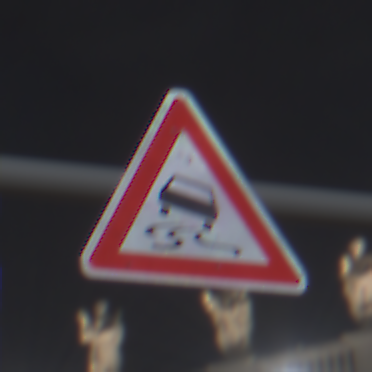
Verkehrszeichen: SchleuderOderRutschgefahr
Umgebung: Outdoor, Urban
Tageszeit: Night
Wetter: PartlyCloudy
Licht: Artificial
Jahreszeit: NotSpecified
Kontrast: HighContrast